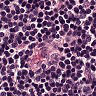
Metastatic tissue present: no